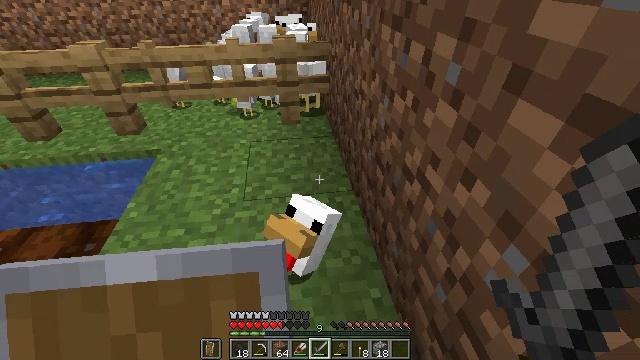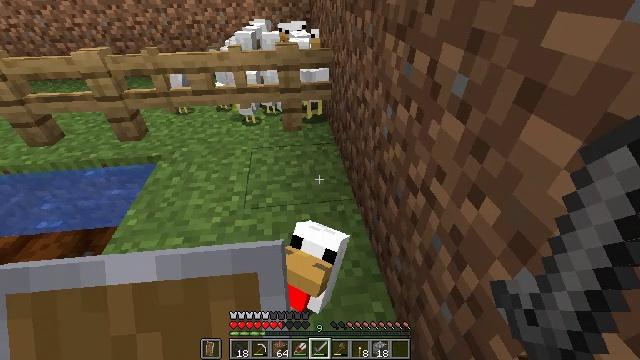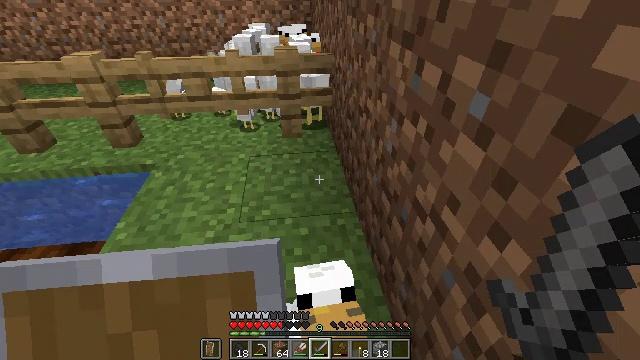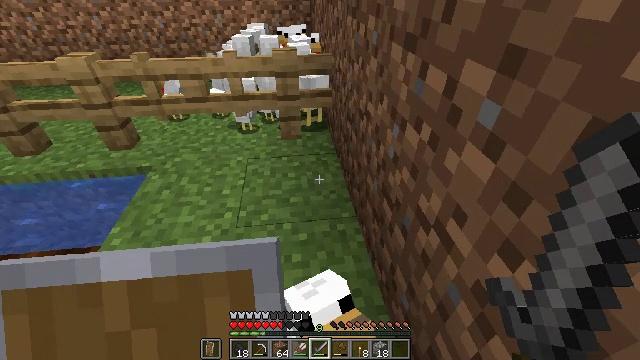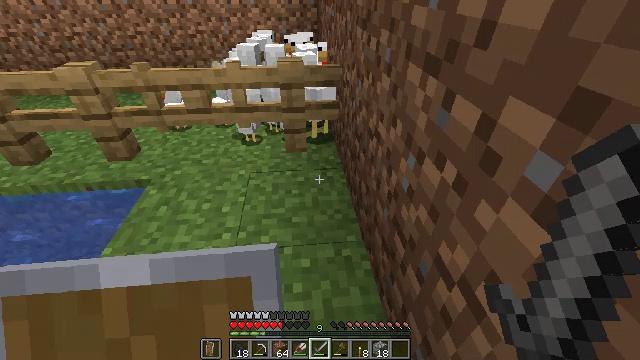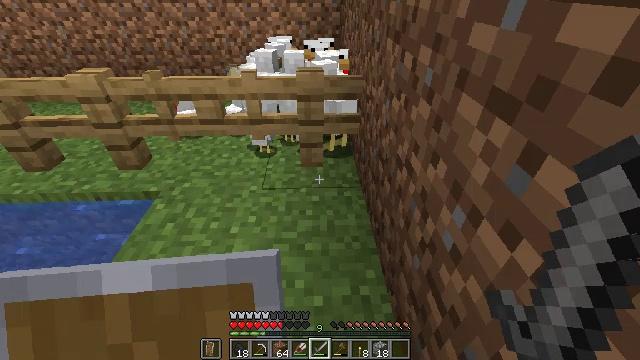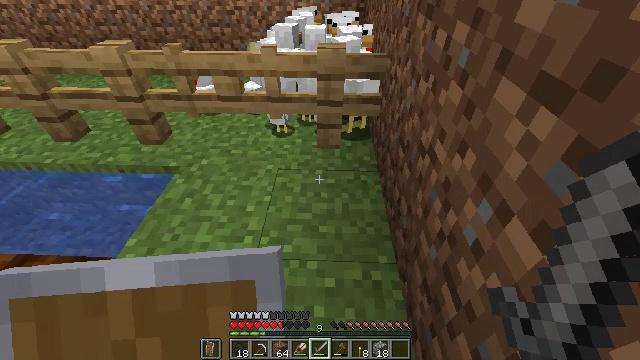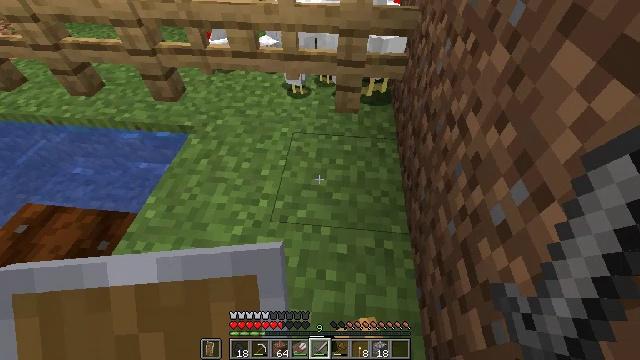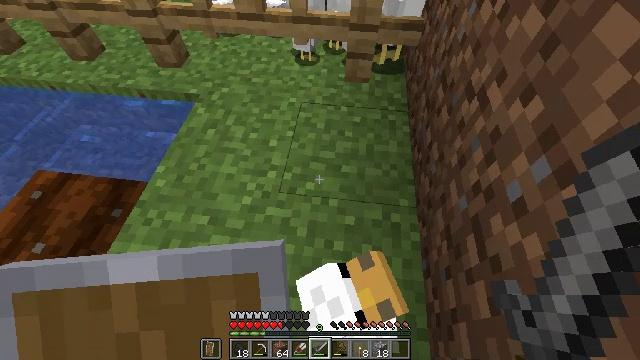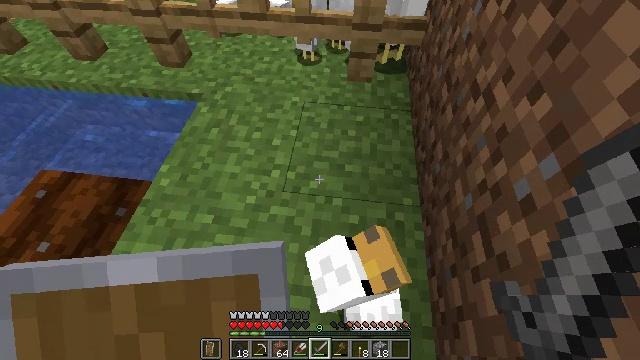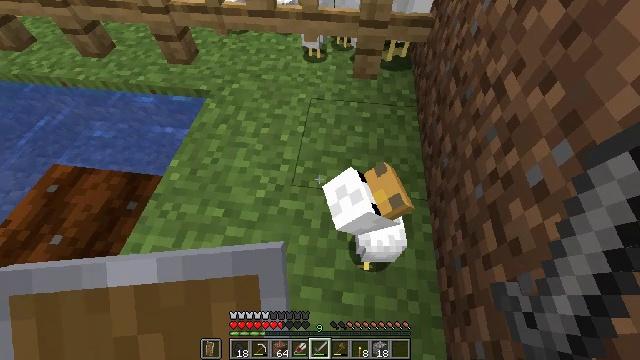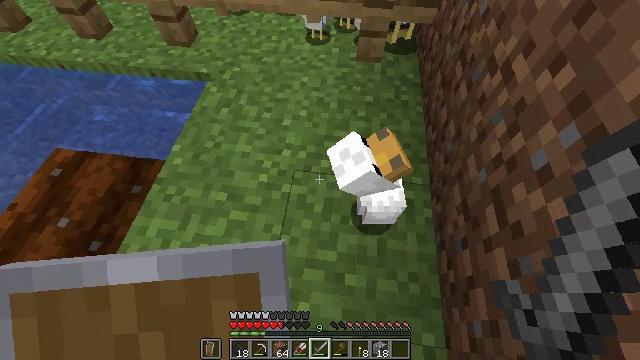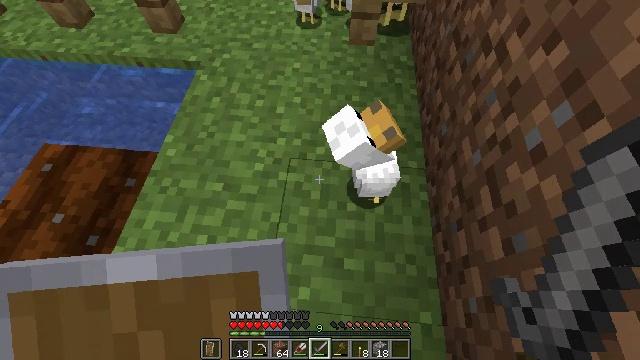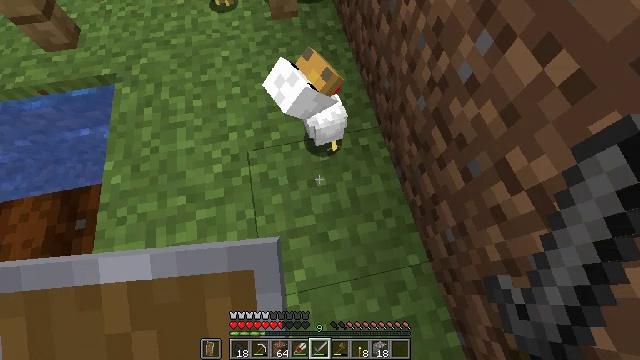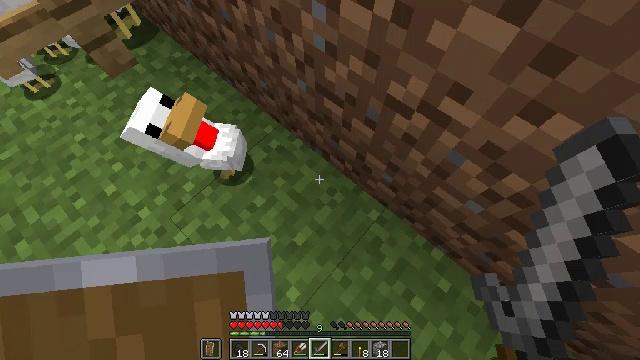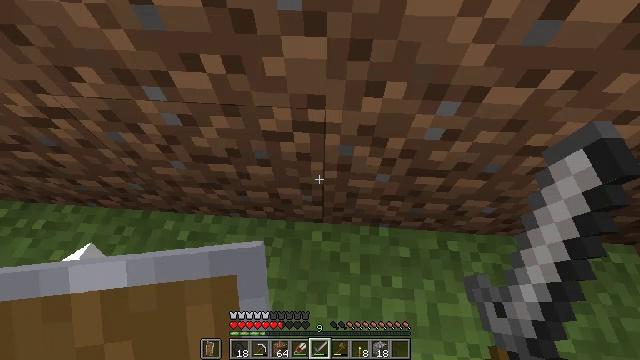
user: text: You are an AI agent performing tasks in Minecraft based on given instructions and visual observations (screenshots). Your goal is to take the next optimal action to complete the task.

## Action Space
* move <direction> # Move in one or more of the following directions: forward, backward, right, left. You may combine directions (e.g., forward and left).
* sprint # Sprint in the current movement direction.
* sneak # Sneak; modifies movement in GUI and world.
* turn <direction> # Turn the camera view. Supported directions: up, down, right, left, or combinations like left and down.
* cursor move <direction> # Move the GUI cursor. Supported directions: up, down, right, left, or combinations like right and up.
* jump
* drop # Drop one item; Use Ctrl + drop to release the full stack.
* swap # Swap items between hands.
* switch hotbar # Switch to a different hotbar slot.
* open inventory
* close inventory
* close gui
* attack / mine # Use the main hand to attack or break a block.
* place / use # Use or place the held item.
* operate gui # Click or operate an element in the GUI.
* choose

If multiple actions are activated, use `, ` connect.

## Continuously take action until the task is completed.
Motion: motion action
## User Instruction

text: Kill mobs.
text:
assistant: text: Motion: move forward, turn up
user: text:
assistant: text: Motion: move forward
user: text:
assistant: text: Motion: move forward
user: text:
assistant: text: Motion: move forward, turn left
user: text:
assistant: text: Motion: turn left
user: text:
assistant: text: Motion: turn left and down
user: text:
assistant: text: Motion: turn left and down
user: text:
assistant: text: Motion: turn left and down
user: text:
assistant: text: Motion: no_op
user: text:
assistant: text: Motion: no_op
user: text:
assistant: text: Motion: turn down
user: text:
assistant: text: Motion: turn right and down
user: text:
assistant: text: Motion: turn right and down
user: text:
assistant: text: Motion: turn right
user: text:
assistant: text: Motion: turn right and up
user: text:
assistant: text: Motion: turn right and up
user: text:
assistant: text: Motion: turn left and up
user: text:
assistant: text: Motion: turn left and up
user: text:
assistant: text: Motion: turn left and up
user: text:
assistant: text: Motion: turn left
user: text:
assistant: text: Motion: turn left
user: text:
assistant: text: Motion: turn left and down
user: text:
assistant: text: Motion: turn left and down
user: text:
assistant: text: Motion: turn left and down
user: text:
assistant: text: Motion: turn left and down
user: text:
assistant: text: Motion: turn down
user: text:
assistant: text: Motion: turn right and down
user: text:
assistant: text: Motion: turn right and down
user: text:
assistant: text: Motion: turn right and down
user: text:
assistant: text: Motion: turn right and down